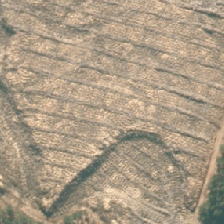
Land cover: harvested_forest